Interaction volume radius: 10 \u00c5
Interaction volume height: 25 \u00c5
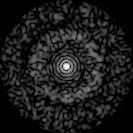
Disorder parameter: 0.8527